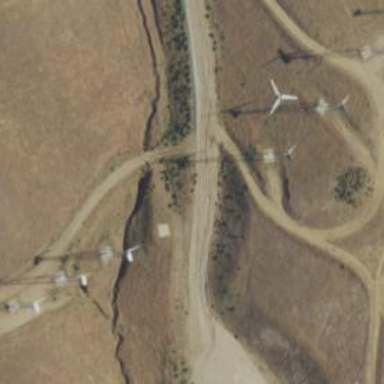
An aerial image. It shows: Wind power generator utilizing wind turbines.